Interaction volume radius: 10 \u00c5
Interaction volume height: 25 \u00c5
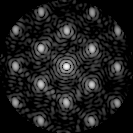
Disorder parameter: 0.2669